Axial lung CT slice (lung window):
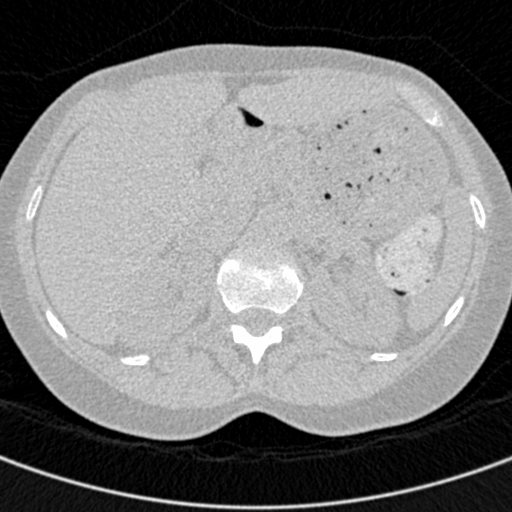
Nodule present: no